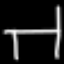
Label: chair